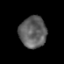
Tissue: prostate
Cell type: Epithelial cells
Senescence score: 0.2403
Nuclear area (px): 831
Mean DAPI intensity: 95.688